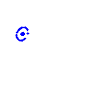
Particle: proton